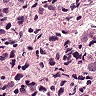
Metastatic tissue present: yes